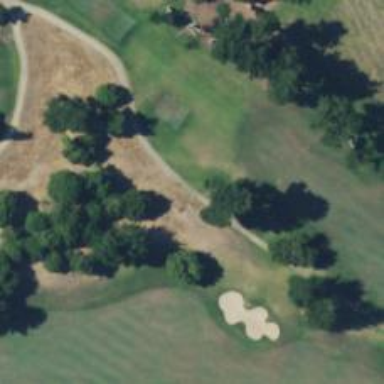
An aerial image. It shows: Service road designated as golf cart path.